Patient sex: F
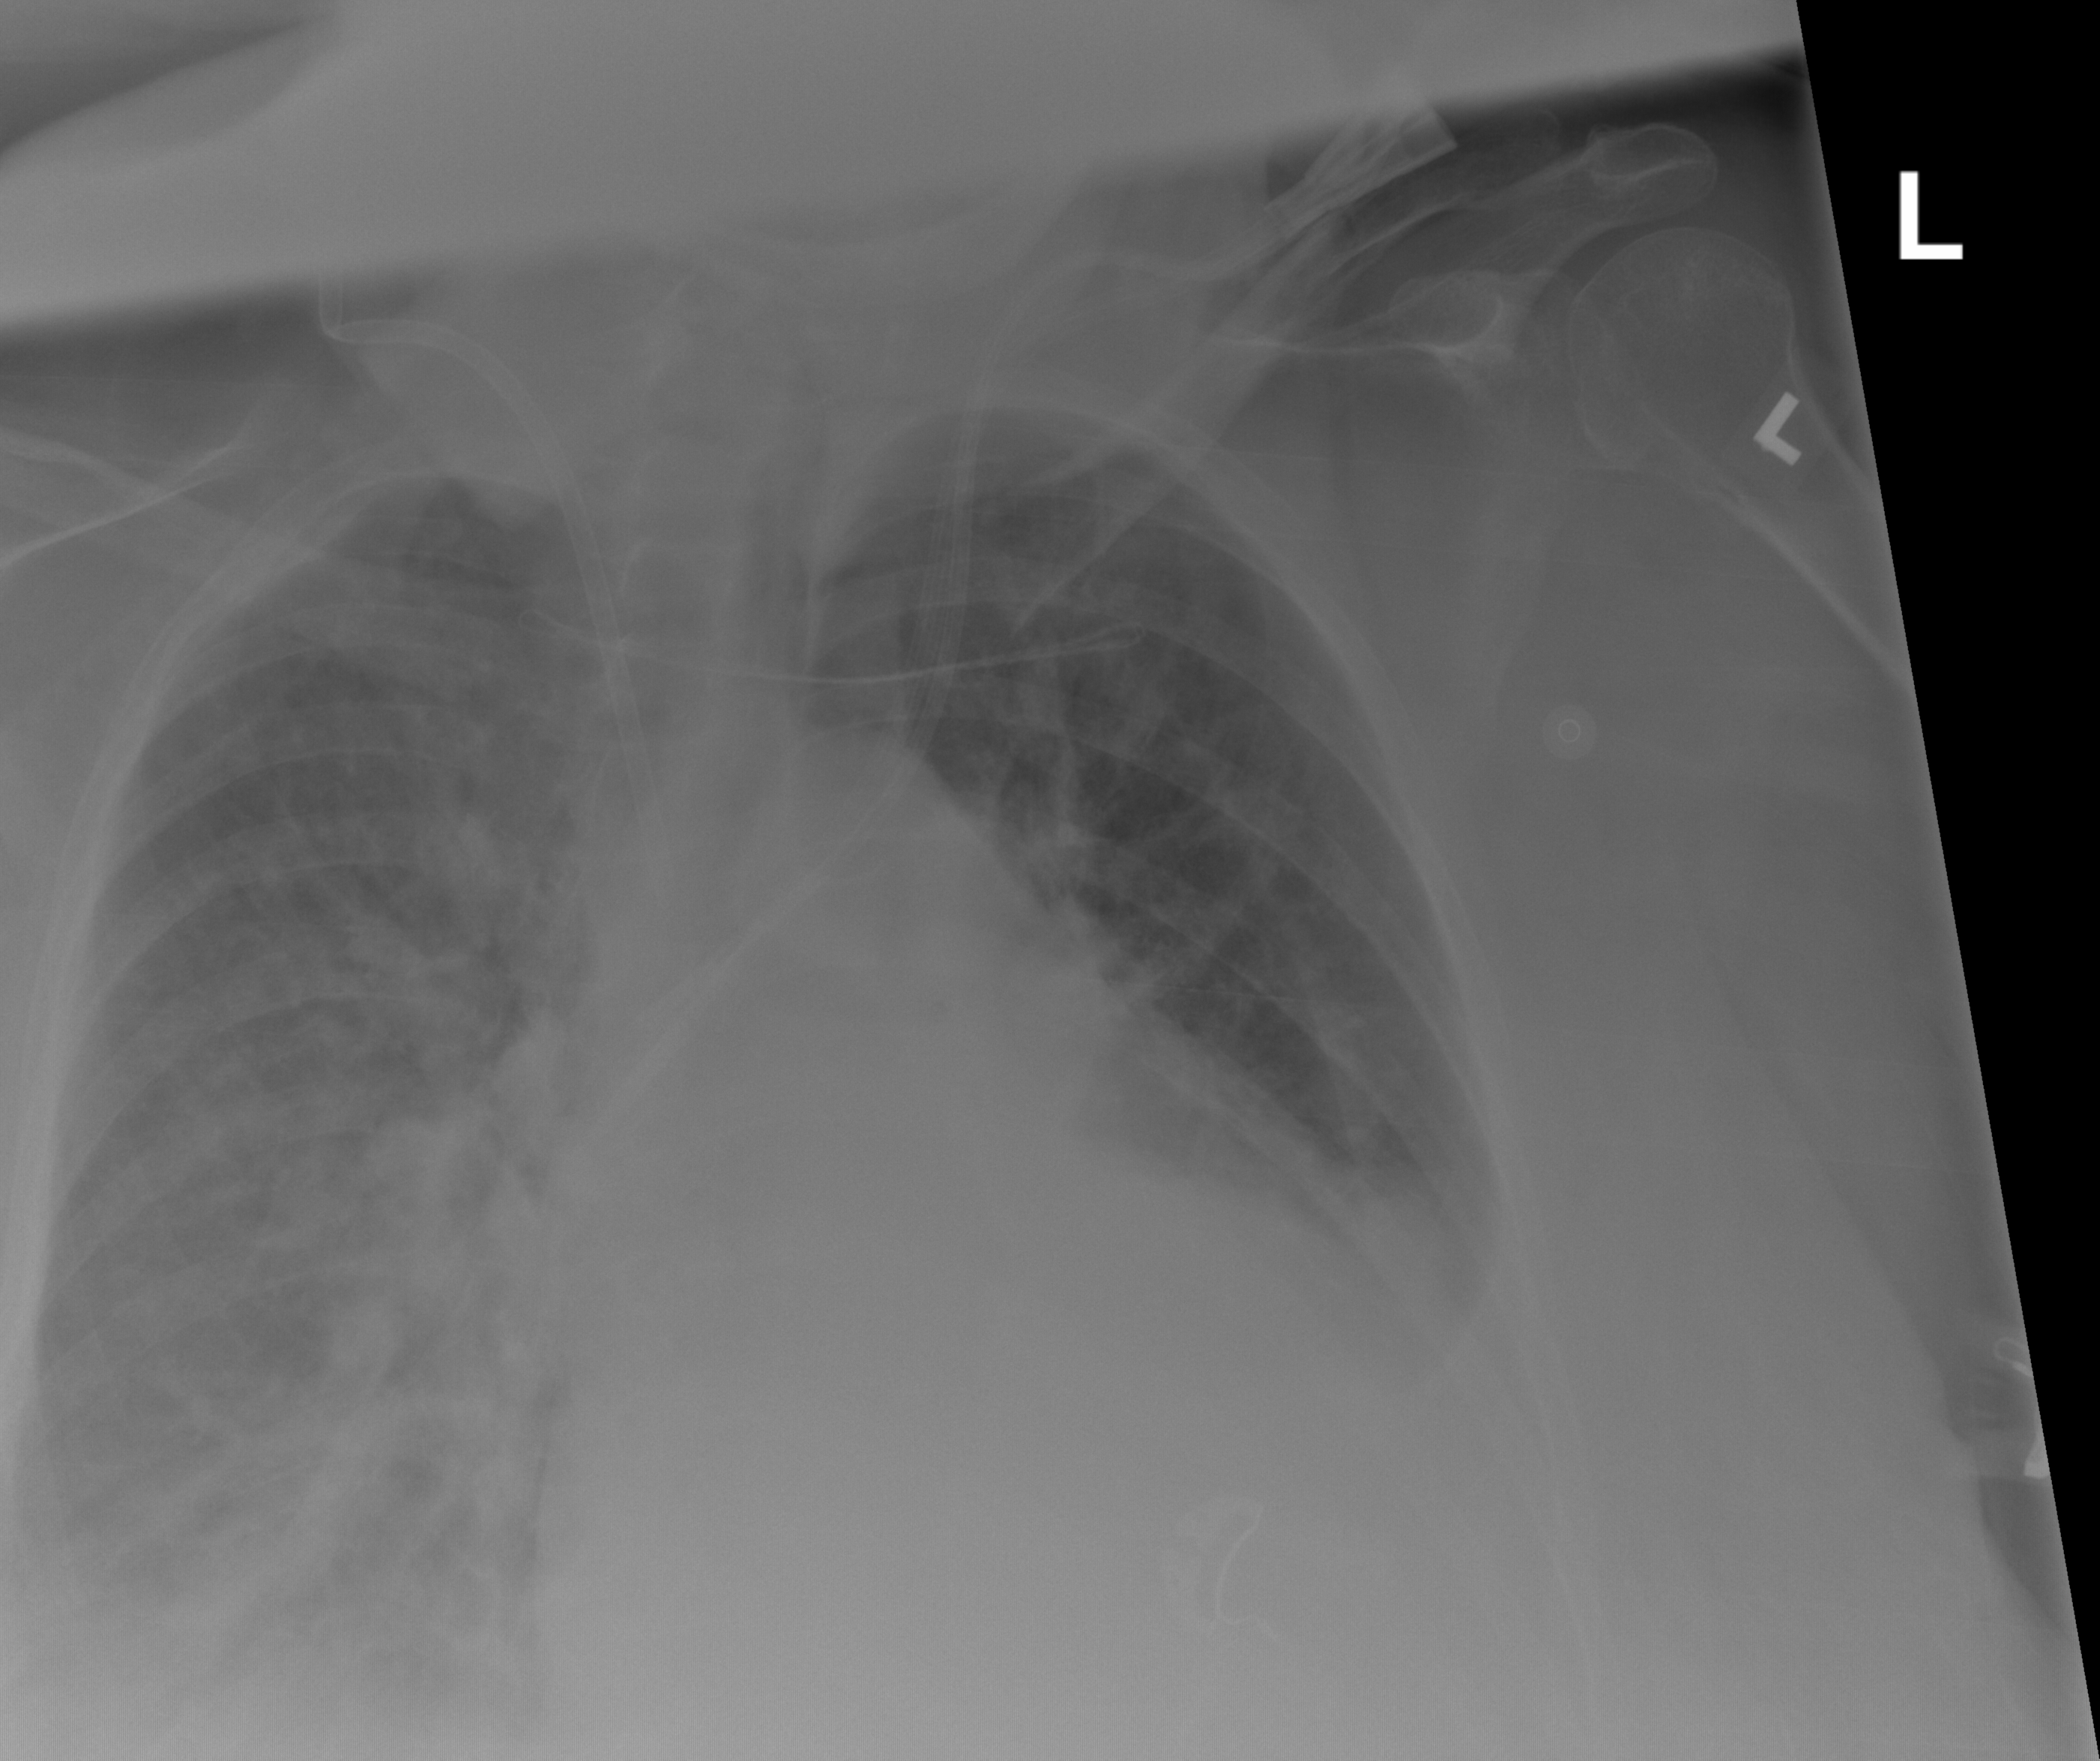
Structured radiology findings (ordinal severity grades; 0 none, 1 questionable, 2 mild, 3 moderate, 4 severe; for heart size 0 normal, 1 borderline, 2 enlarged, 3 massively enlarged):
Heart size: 3
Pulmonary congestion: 2
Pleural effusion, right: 2
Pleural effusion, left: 2
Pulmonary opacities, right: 2
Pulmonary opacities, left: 1
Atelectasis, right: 3
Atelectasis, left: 2